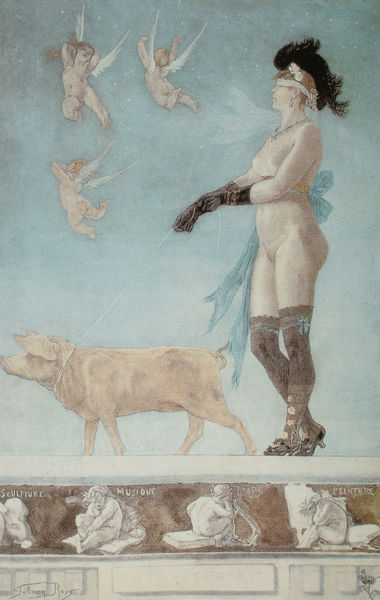
Titel: Pornokrates
Künstler: Félicien Rops
Standort: Namur
Institution: Musée Félicien Rops (Depot)
Schlagwörter: akt, blau, feder, flügel, haut, himmel, kopf, nackt, wolken, aquarell, frau, handschuh, handschuhe, hut, pastell, profil, schwarz, gassi, hund, tuch, schleife, band, federn, sockel, engel, putto, hellblau, schweif, schuhe, leine, laufen, modern, kuh, spazieren, erhaben, architecture, blue, feathers, hat, stockings, white, black, female, hair, jugendstil, lady, manet, painting, portrait, sitting, wall, woman, wandmalerei, brown, erotik, surreal, surrealismus, strümpfe, schwein, antike, blind, helm, stiefel, allegorie, fries, feather, flower, glove, angel, angels, classical, greek, mythology, naked, nude, nudity, roman, sky, stone, german, helmet, ribbon, absätze, drawing, amor, putten, sünde, scarf, dog, leash, line, walking, putti, boots, french, nereiden, model, sculpture, wings, eber, rope, breast, brauns, abstract, cherub, cherubs, cupid, cupids, victorian, augenbinde, rops, arms, clothes, music, sockelzone, italian, walk, shoes, pencil, english, stifel, sau, angles, animal, american, breasts, mythical, strumpfband, blume, baby, fresco, black hair, gloves, gassi gehen, erotic, relief, peinture, stöckelschuhe, standing, bow, kof, pornographie, tier4, freize, frescoe, frieze, latin, angle, surrealism, left, stars, magritte, traditional, verbundene augen, hose, domina, past, socks, 20. jahrhundert, blindfolded, 19th century, sex, charibs, thighhighsocks, pig, prize, present, arts, nake, limestone, heels, swine, blie, starts, 1800s, sexy, weird, lead, blindfold, suspenders, high heels, pic, cherubime, porn, musique, headd gear, hog, stellar, frauenbefreiung, garters, sache, cheruns, handshoes, tahnbjdtf, dfsh, gdasfg, luil, cerubs, leashed pig, sasj, blinfold, maske, sadismus, strapse, oper glove, long glove, frise, surreeal, sgrafitto, sext, halterlose strümpfe